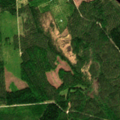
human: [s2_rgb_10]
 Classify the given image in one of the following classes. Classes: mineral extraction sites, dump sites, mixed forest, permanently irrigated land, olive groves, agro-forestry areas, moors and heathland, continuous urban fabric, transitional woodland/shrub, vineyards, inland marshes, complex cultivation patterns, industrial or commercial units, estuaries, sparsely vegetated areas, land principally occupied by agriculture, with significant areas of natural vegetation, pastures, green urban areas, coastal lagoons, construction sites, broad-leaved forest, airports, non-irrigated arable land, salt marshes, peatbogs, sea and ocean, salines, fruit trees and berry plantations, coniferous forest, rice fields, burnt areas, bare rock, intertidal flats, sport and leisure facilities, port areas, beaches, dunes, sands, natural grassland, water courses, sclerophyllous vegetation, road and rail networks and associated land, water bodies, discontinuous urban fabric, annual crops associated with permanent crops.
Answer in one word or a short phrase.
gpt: coniferous forest, mixed forest, transitional woodland/shrub, water bodies